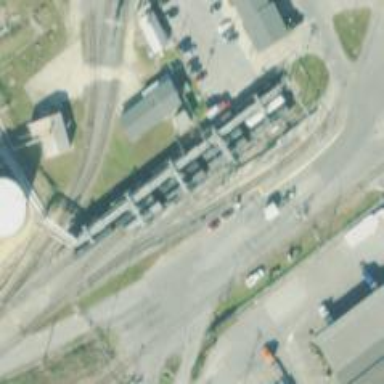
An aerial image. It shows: Rail spur service.